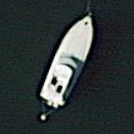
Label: Civil_yacht